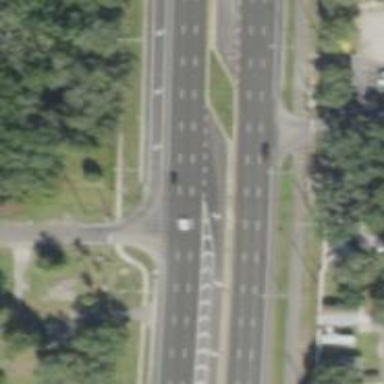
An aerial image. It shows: Asphalt road with primary highway and cycle track.